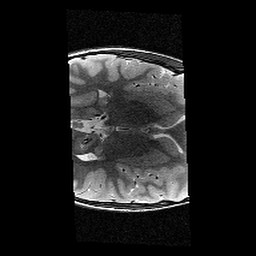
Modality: T2w
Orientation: axial
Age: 11
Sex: male
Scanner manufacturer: siemens
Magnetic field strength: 3 T
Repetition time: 9.23 s
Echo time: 0.067 s